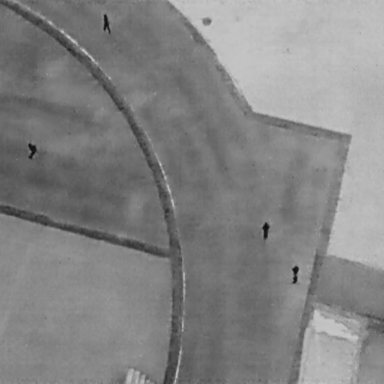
There are four People in the infrared image.